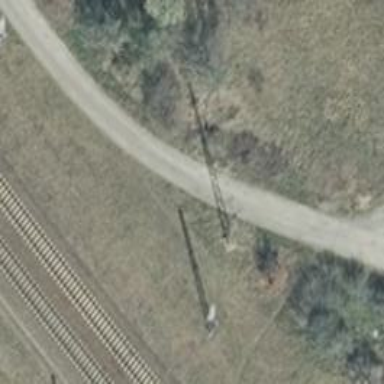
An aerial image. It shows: Minor power line.